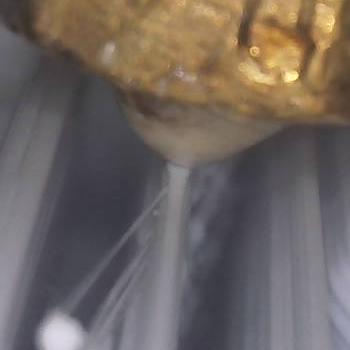
Flow rate: 52%